Question: I have reloading issue my datatable. I want to reload my datatable every search button clicking. I tried everything to fix this problem but I can't do it.
'''
<script>
function getData(){
var URL_PREFIX="http://localhost:8983/solr/archiveCore/select?q=strSO:";
var URL_MIDDLE="AND PackName:";
var URL_SUFFIX="AND DocType:";
var strSO=""" + $("#ngramBoxstrSO").val() + """;
var PackName=""" + $("#ngramBoxPackName").val() + """;
var DocType=""" + $("#ngramBoxDocType").val() +""";
var URL=URL_PREFIX + strSO + URL_MIDDLE + PackName + URL_SUFFIX + DocType;
$.ajax({
url:URL,
dataType:'jsonp',
jsonp : 'json.wrf',
type :'get',
cache :false,
success: function(data){
var docs=JSON.stringify(data.response.docs);
var jsonData=JSON.parse(docs);
var html='';
$.each(jsonData,function(key,value){
html+='<tr>';
html+='<td>'+value.id+'</td>';
html+='<td>'+value.strSO+'</td>';
html+='<td>'+value.PackName+'</td>';
html+='<td>'+value.DocType+'</td>';
html+='<td>'+value.DocName+'</td>';
html+='<td class="text-center"><button id="'+value.FilePath+""+'type="button onclick="openDocument(this.id)" class="btn btn-sm" >OPEN</td>';
html+='</tr>';
});
$('#example').append(html);
var table=$('#example').DataTable({
"aaSorting" : [],
});
},
});
};
</script>
'''
and here is my running

when i am clicking search button once it works correctly but i am clicking more than once it gives me datatable reinitialize error.
'''
<label for="strSO">Sales-Order: </label> <input id="ngramBoxstrSO"></input>
<label for="PackName">PackName: </label> <input id="ngramBoxPackName"></input>
<label for="DocType">DocType: </label> <input id="ngramBoxDocType"></input>
<input type="button" value="SEARCH" onclick="getData()">
<br><br>
<table id="example" class="table table-primary table-bordered table-sm table-hover">
<thead>
<tr>
<th class="text-center" style="width: 4%">Id</th>
<th class="text-center" style="width: 7%">SalesOrder</th>
<th class="text-center" style="width: 15%">Document Name</th>
<th class="text-center" style="width: 15%">Package Type</th>
<th class="text-center" style="width: 20%">Document Type</th>
<th class="text-center" style="width: 5%">Open</th>
</tr>
</thead>
<tbody id="tbody">
</tbody>
<tfoot>
<tr>
<th class="text-center">Id</th>
<th class="text-center">SalesOrder</th>
<th class="text-center">Document Name</th>
<th class="text-center">Package Type</th>
<th class="text-center">Document Type</th>
<th class="text-center">Open</th>
</tr>
</tfoot>
</table>
'''
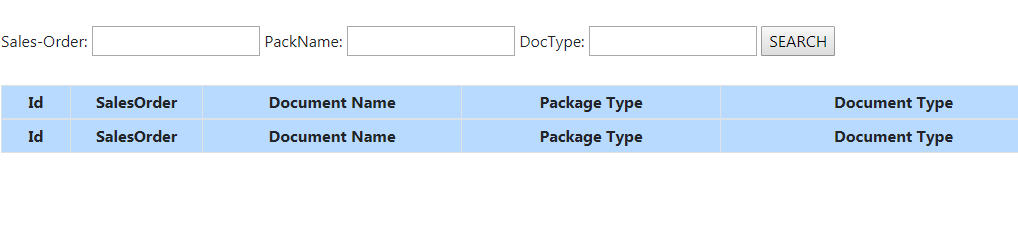
Answer: Add this outside 'getData()' function
'''
if($.fn.dataTable.isDataTable( '#example' )){
table = $('#example').DataTable();
}
'''
Add this inside 'ajax' 'success' function
'''
table.destroy();
$('#example').append(html);
table=$('#example').DataTable({
"aaSorting" : []
});
'''